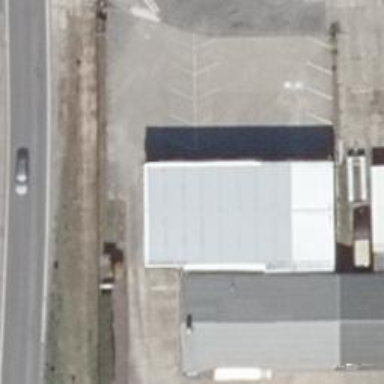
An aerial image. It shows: Shop that sells cars.